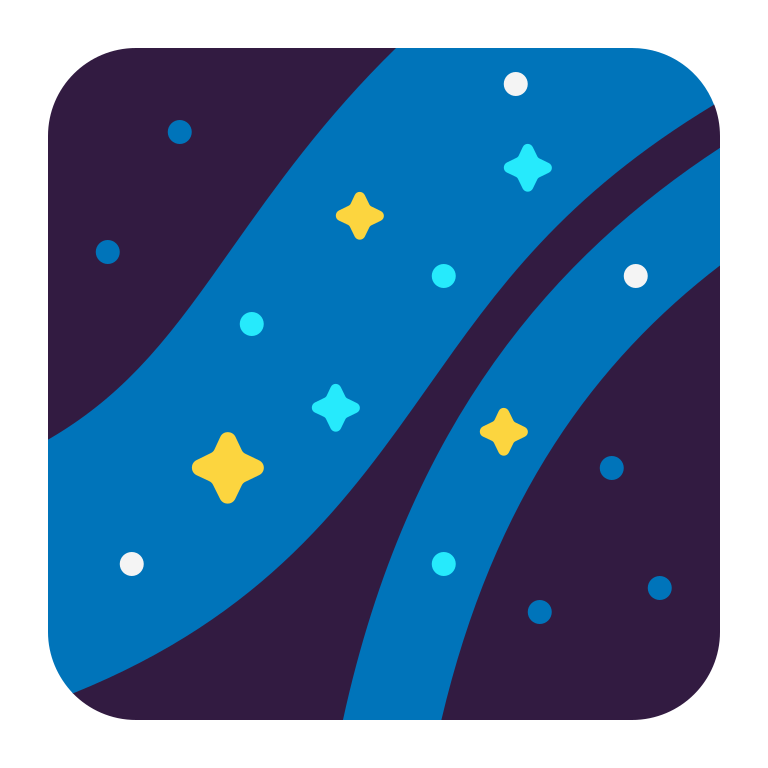
milky way flat